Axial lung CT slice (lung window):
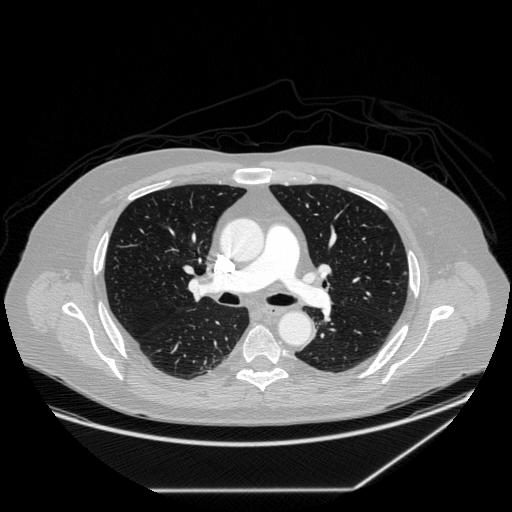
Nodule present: yes
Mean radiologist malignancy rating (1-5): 3